Field crop: maize
Growth stage: 2
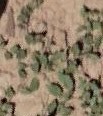
Species: convolvulus